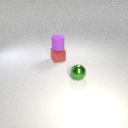
small purple rubber cylinder above small red metal cube